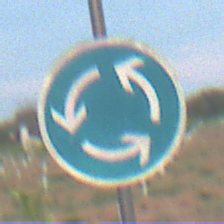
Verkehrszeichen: Kreisverkehr
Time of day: SunriseSunset
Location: Outdoor (Nature)
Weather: PartlyCloudy
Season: NotSpecified
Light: Natural